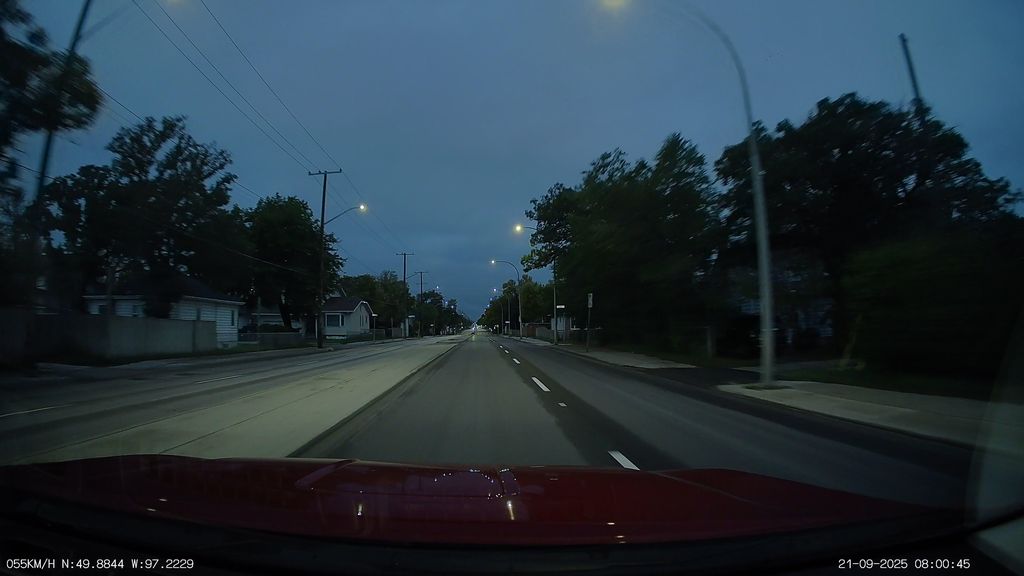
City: winnipeg